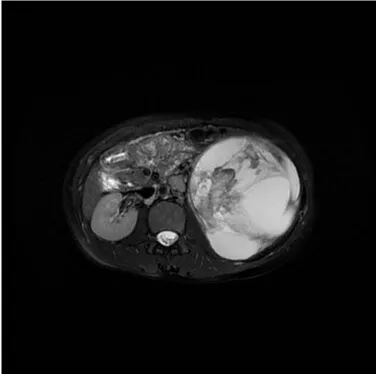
Coronal plane.
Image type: radiology (mri)